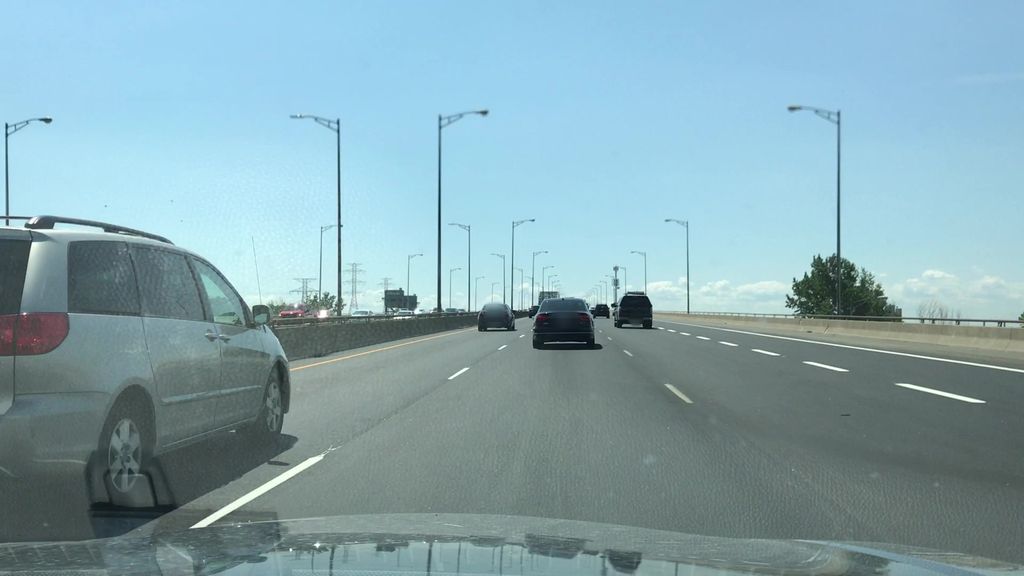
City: hamilton